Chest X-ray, PA view. Patient: 31 years old, sex F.
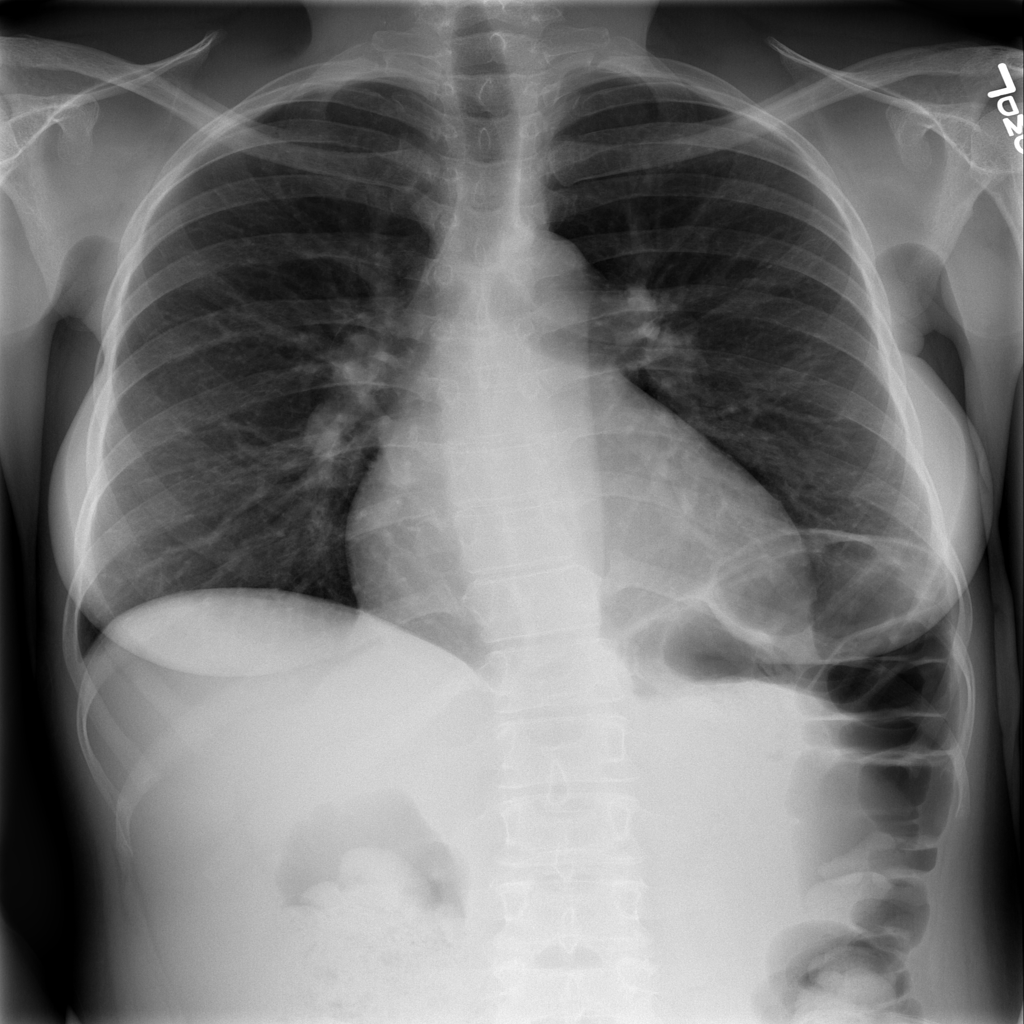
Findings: Cardiomegaly, Effusion